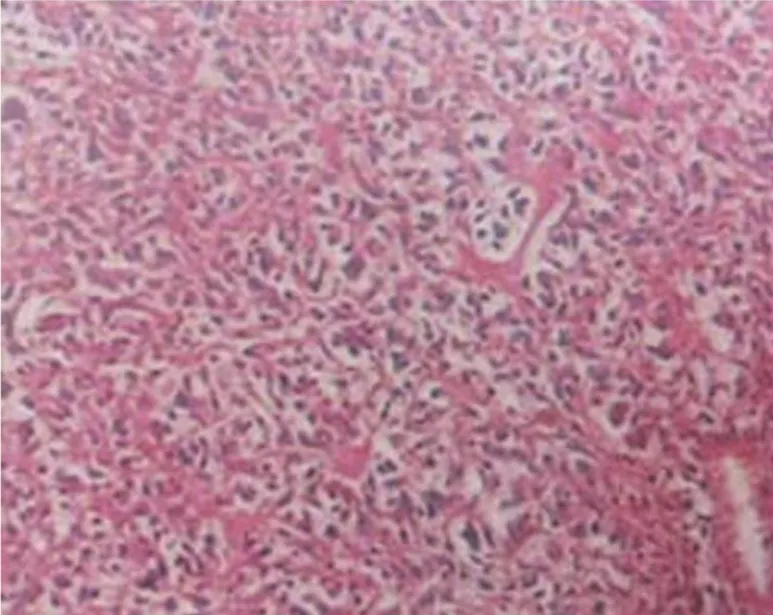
Hematoxylin and eosin (H&E) staining (magnificationx100) indicates tumor cells producing osteoid.
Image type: pathology (h&e)